Field crop: maize
Growth stage: 1
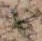
Species: salsola